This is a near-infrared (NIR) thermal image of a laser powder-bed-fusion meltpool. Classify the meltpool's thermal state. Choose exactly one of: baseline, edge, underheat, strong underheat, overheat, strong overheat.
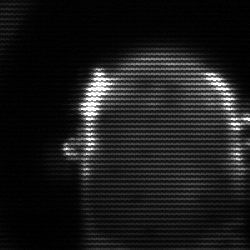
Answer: baseline